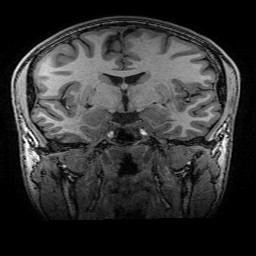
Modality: T1w
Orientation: sagittal
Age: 21
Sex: male
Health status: healthy
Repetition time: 2.53 s
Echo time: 0.0034 s